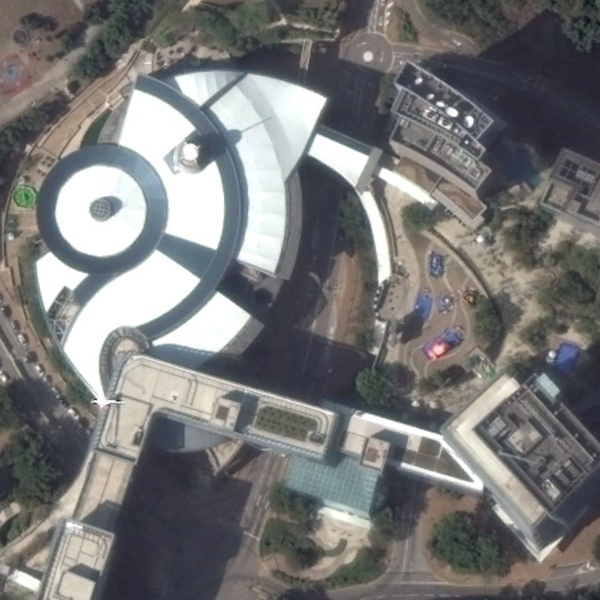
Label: Center